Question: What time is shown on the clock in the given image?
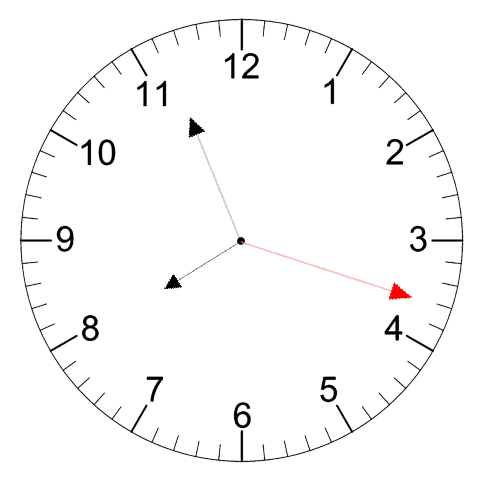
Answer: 07:56:18